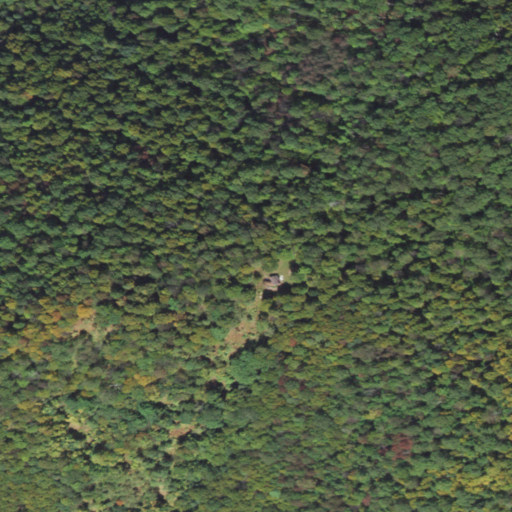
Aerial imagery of gap in Pennsylvania named McClures Gap containing deciduous forest and open development